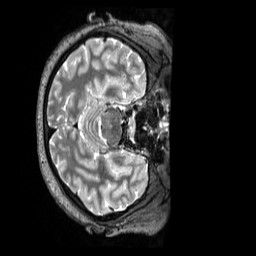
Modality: T2w
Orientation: axial
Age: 18
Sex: female
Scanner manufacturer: siemens
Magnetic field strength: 3 T
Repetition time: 3.2 s
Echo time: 0.728 s